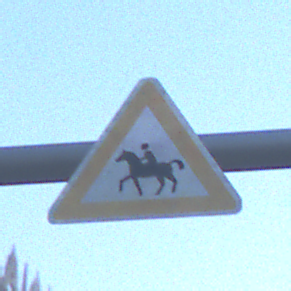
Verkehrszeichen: ReiterRechts
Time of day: Dawn
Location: Outdoor (Urban)
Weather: Clear
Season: NotSpecified
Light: Natural